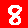
Digit: 8